Field crop: maize
Growth stage: 2
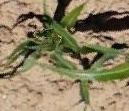
Species: maize